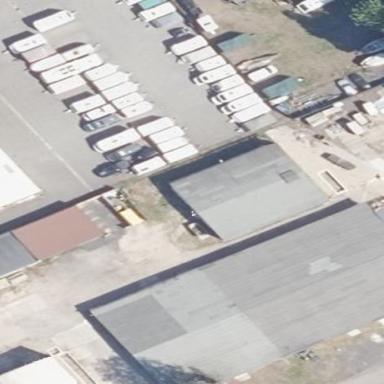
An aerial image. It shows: Commercial building.